Question: What is the best practice for displaying an HTML alternative when a browser plug-in is not available? I'm embedding the plugin with an object tag like so:
'''
<object id="plugin0" type="application/x-myplugin"></object>
'''
This is what an unknown plugin displays as in Google Chrome, however I'd like the solution to work on all browsers (i.e. FF plugin/Chrome plugin/IE ActiveX object)

-foot
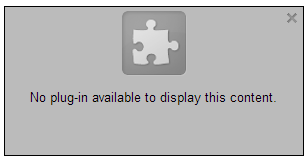
Answer: If you're talking about flash, whatever you place within the object tag will show up if flash is not supported.
Here's an example of a flash movie with a fallback image:
'''
<object type="application/x-shockwave-flash data="yourmovie.swf" width="400" height="300">
<param name="movie" value="yourmovie.swf" />
<img src="noflash.gif" width="200" height="100" alt="" />
</object>
'''
I typically test for plugins using javascript and write to the page based on the test results.